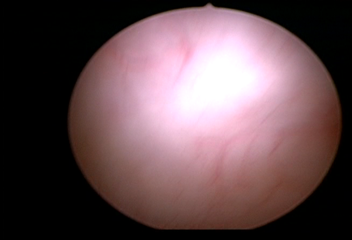
Modality: WLC
Class: Normal mucosa
Bladder cancer association: No